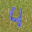
Label: 4